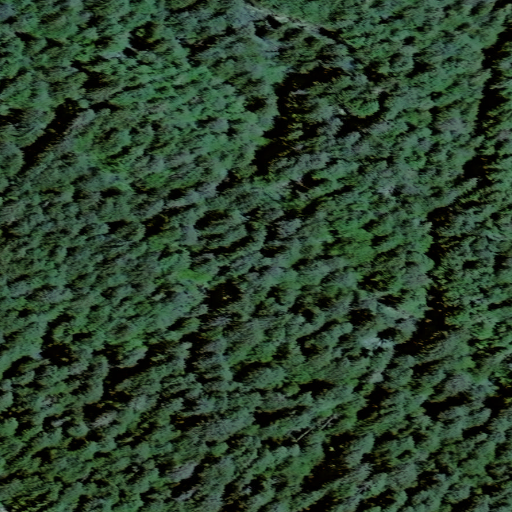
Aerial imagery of cliff(s) in Alaska named Horn Cliffs containing only unknown